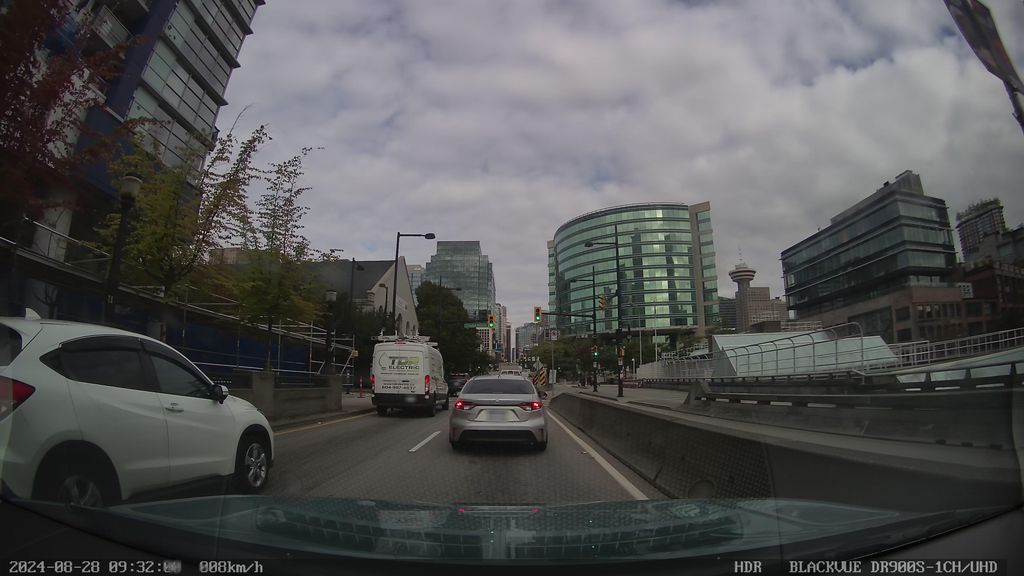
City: vancouver